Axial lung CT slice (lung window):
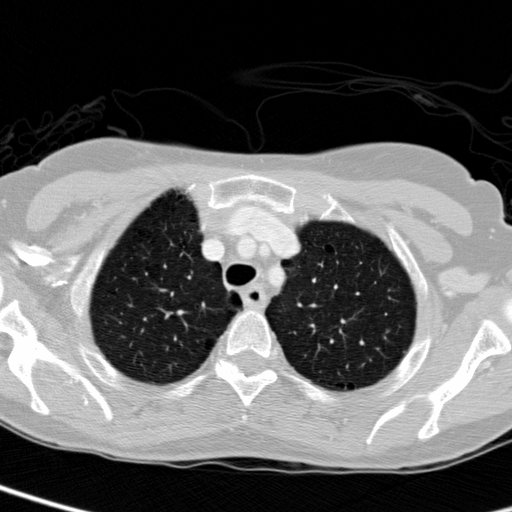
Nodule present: no